Aerial crown-view tile of a tropical tree (Barro Colorado Island, Panama), acquired 20250217:
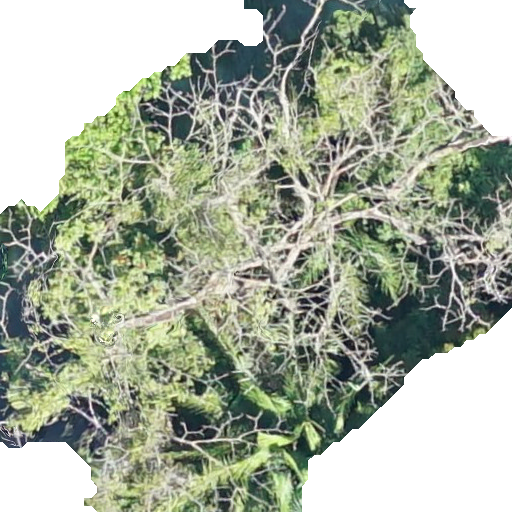
Species: Ceiba pentandra
GBIF accepted scientific name: Ceiba pentandra
Crown area: 323.453 m²